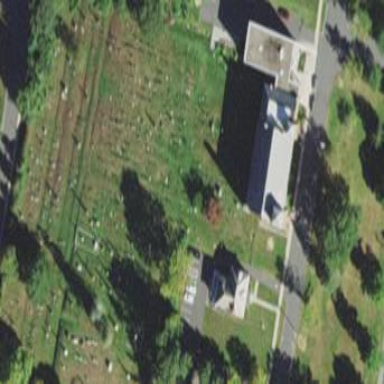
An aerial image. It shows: Private cemetery with solemn ambiance.